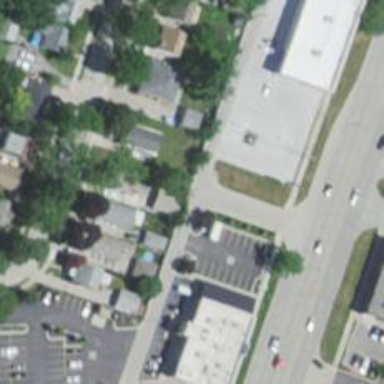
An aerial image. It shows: Alleyway designated as service road.